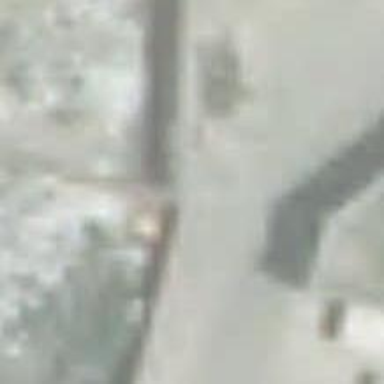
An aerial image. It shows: Wall barrier.